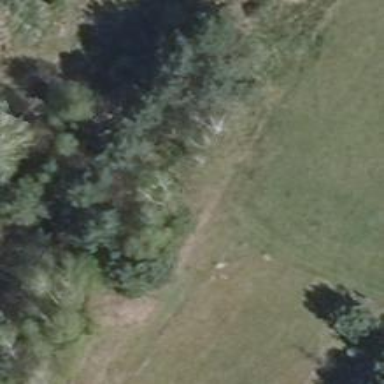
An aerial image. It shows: Abandoned railway.